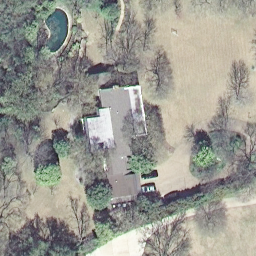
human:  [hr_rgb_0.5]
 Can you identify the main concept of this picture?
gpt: sparse residential